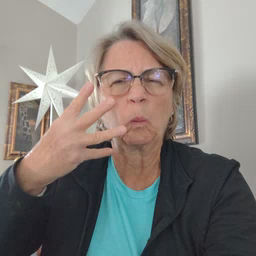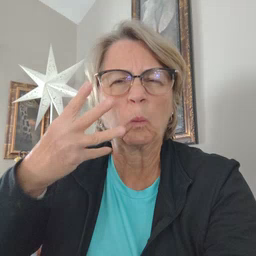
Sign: wet